Question: I am trying to plot 2 data frames with different time series. Seems like a simple problem but im just unable to solve it..
Here is a sample data: is resampled to 30 minutes, but can't be resampled, it must be used as is..
'''
time A B
2020-01-10 18:00:00+00:00 8 3
2020-01-10 18:30:00+00:00 7 6
2020-01-10 19:00:00+00:00 2 1
2020-01-10 19:30:00+00:00 4 8
2020-01-10 20:00:00+00:00 5 4
2020-01-10 20:30:00+00:00 1 5
2020-01-10 21:00:00+00:00 6 4
'''
'''
time C
2020-01-10 18:50:15.200000+00:00 0.18
2020-01-10 18:58:15.227000+00:00 0.00
2020-01-10 19:29:36.519000+00:00 0.54
2020-01-10 19:50:45.810000+00:00 0.88
2020-01-10 20:41:27.064000+00:00 0.19
'''
Expected result: a unique time-series graph with values (here 0 to 10, but can change based on the data) on left y-axis, and values (always between 0 to 1) on the right y-axis, and in the form of a line-plot that looks like a bar plot, like the orange line in the pic:

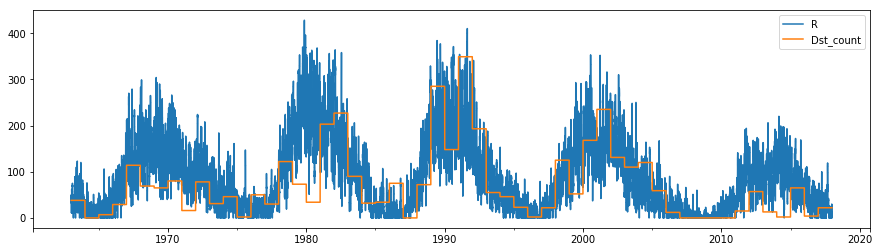
Answer: You can pass an axes created by plotting the first dataframe to the next.
'''
import pandas as pd
# Load sample data
df1 = pd.DataFrame({
"time": ["2020-01-10 18:00:00+00:00", "2020-01-10 18:30:00+00:00", "2020-01-10 19:00:00+00:00", "2020-01-10 19:30:00+00:00", "2020-01-10 20:00:00+00:00", "2020-01-10 20:30:00+00:00", "2020-01-10 21:00:00+00:00"],
"A" : [8, 7, 2, 4, 5, 1, 6],
"B": [3, 6, 1, 8, 4, 5, 4],
})
df2 = pd.DataFrame({
"time": ['2020-01-10 18:50:15.200000+00:00', '2020-01-10 18:58:15.227000+00:00', '2020-01-10 19:29:36.519000+00:00', '2020-01-10 19:50:45.810000+00:00', '2020-01-10 20:41:27.064000+00:00'],
"C": [0.18, 0.0, 0.54, 0.88, 0.19],
})
df1.time = pd.to_datetime(df1.time)
df2.time = pd.to_datetime(df2.time)
# Plot in same axes
ax = df2.plot(x="time")
df1.plot(x="time", ax=ax);
'''
<URL>
I plot df2 first, since it has more irregular intervals. I suspect pandas make some assumptions when the timestamps have consistent intervals as in df1, but I'm not sure about that.